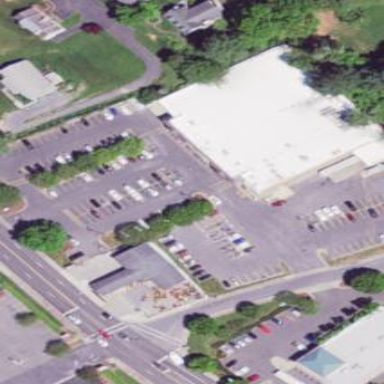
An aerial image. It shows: Supermarket located in building.